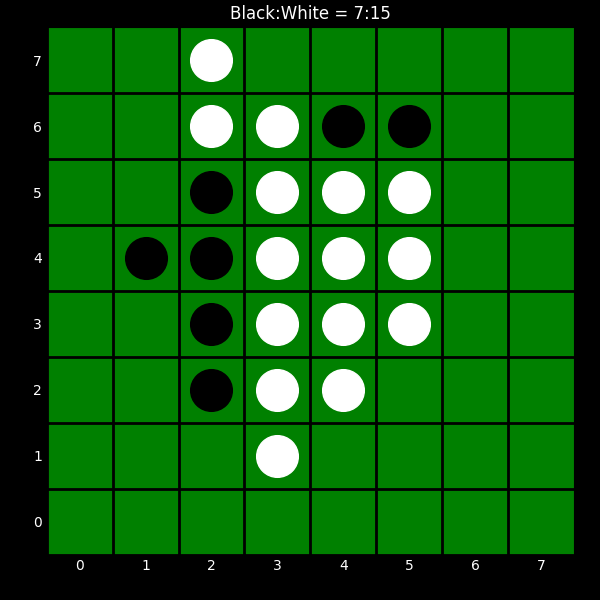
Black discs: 7
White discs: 15